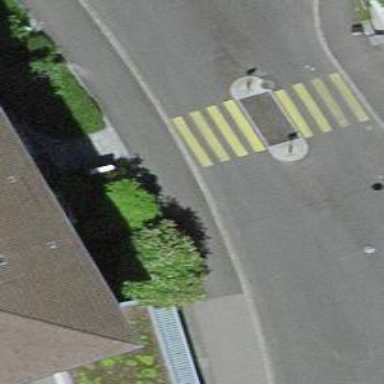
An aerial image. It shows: Kerb serving as barrier.